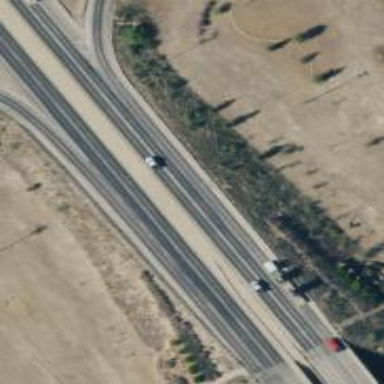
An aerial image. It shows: View of motorway.